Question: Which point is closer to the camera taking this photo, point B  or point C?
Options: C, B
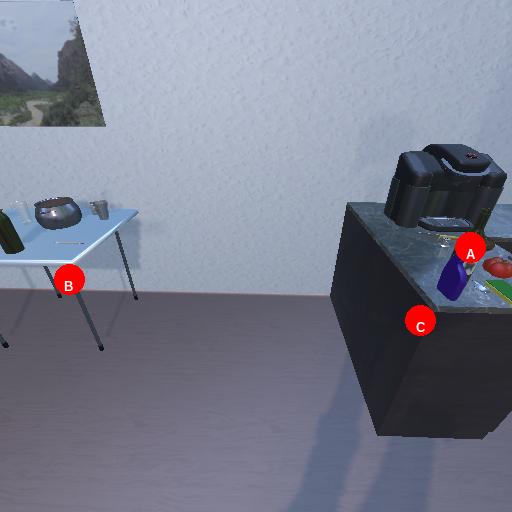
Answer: C